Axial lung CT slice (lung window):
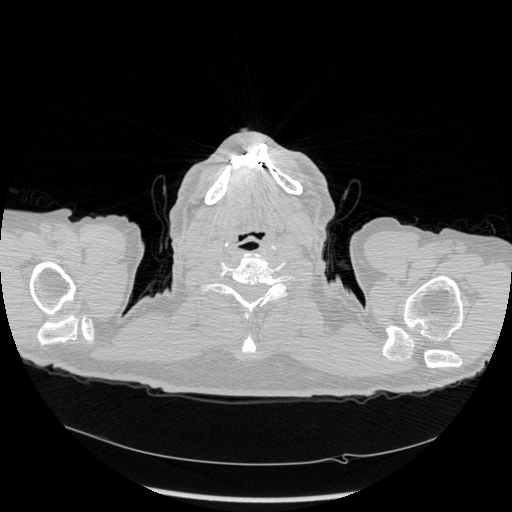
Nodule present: no